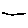
Label: line